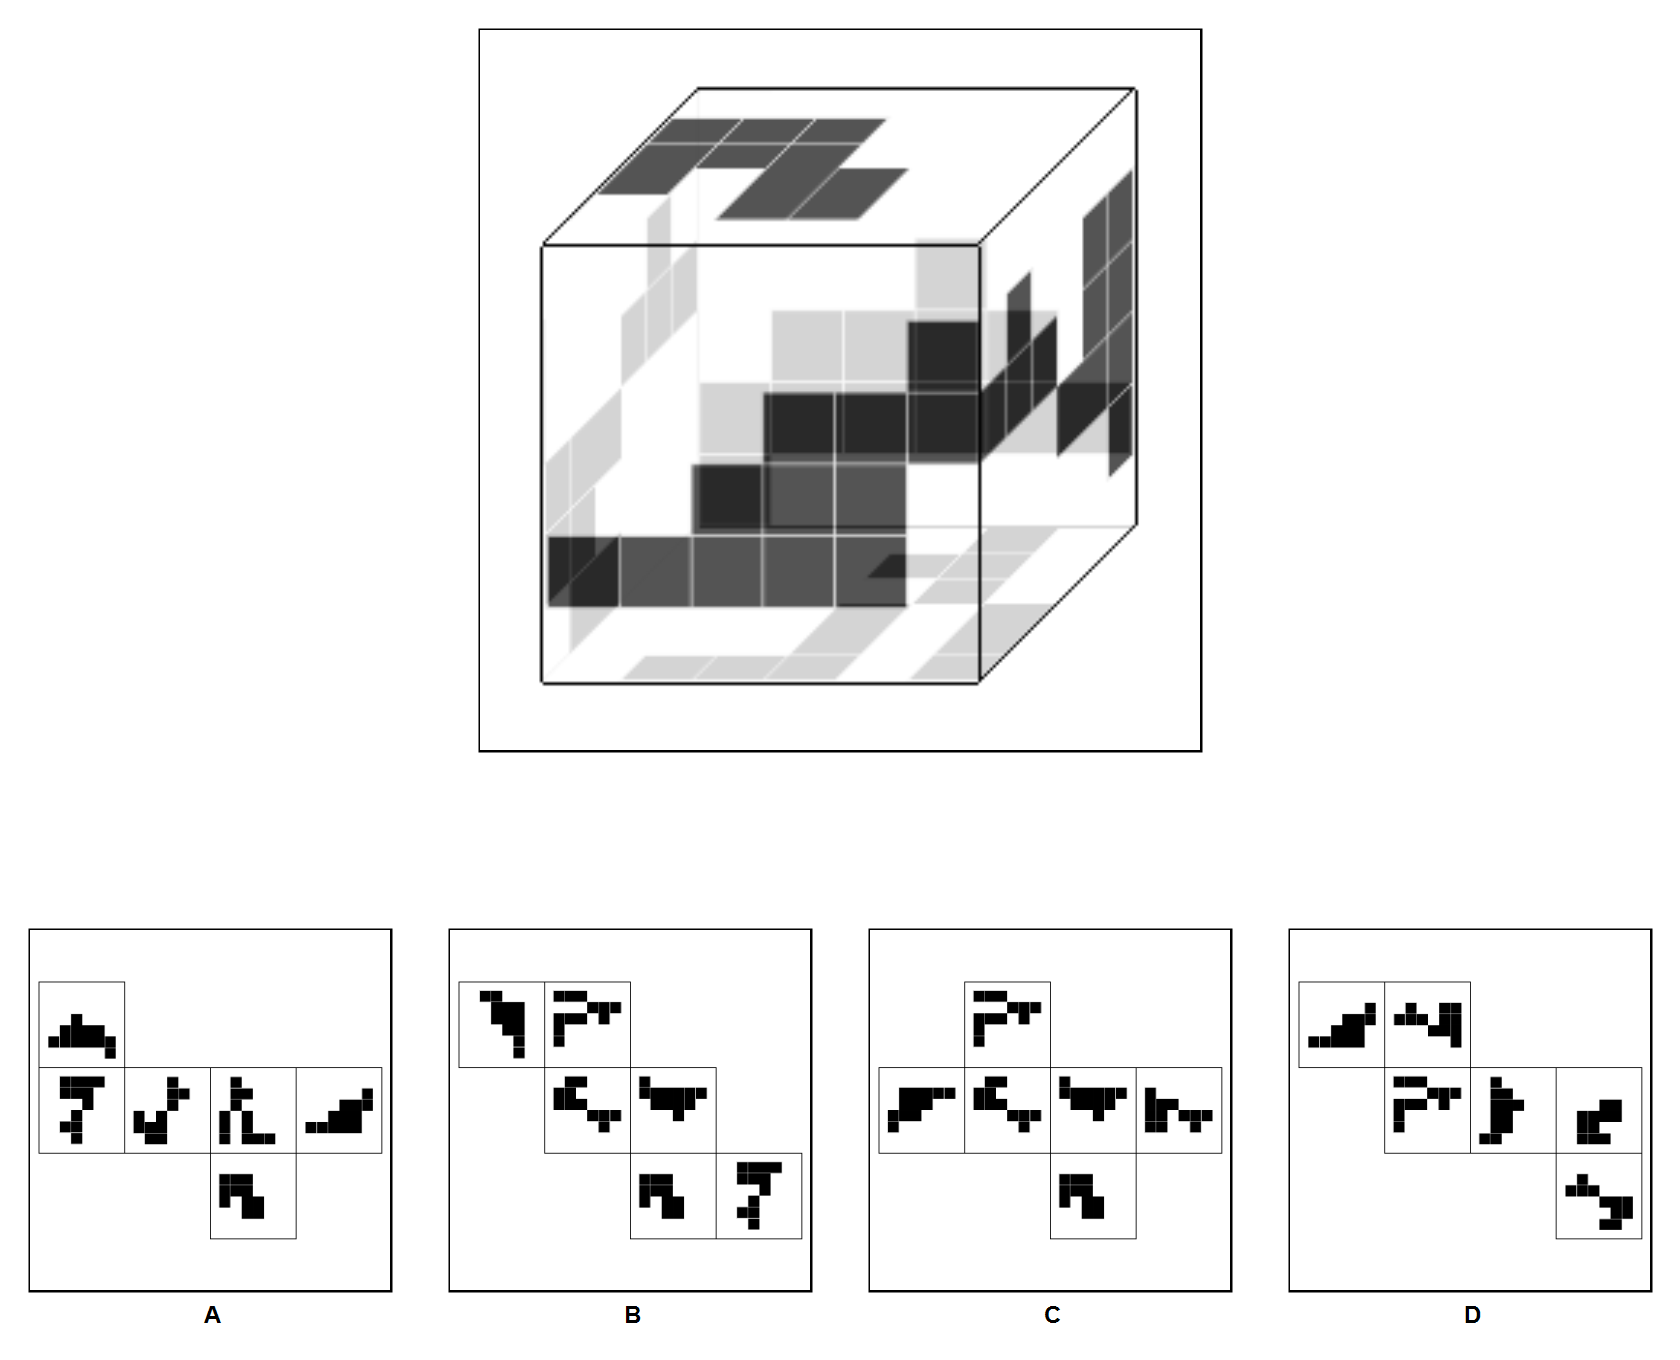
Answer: A